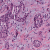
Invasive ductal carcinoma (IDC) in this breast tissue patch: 1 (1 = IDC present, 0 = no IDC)